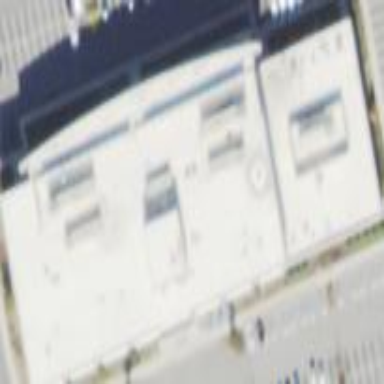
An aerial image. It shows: Building used as fitness center.